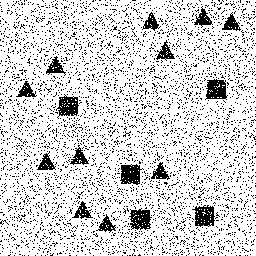
Squares: 5
Triangles: 11
Stars: 0
Total shapes: 16